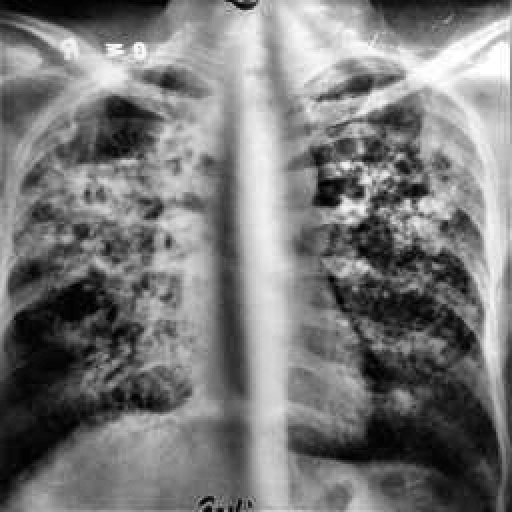
Finding: TUBERCULOSIS